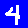
Digit: 4